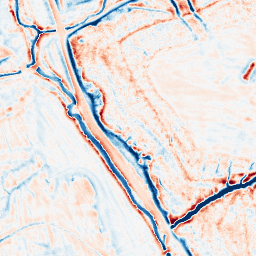
Category: edge_preserving
Decomposition family: bilateral
Decomposition parameters: d: 15
sigma_color: 100
sigma_space: 25
Upsampling method: quartic
Upsampling parameters: scale: 8
Upsampling scale: 8